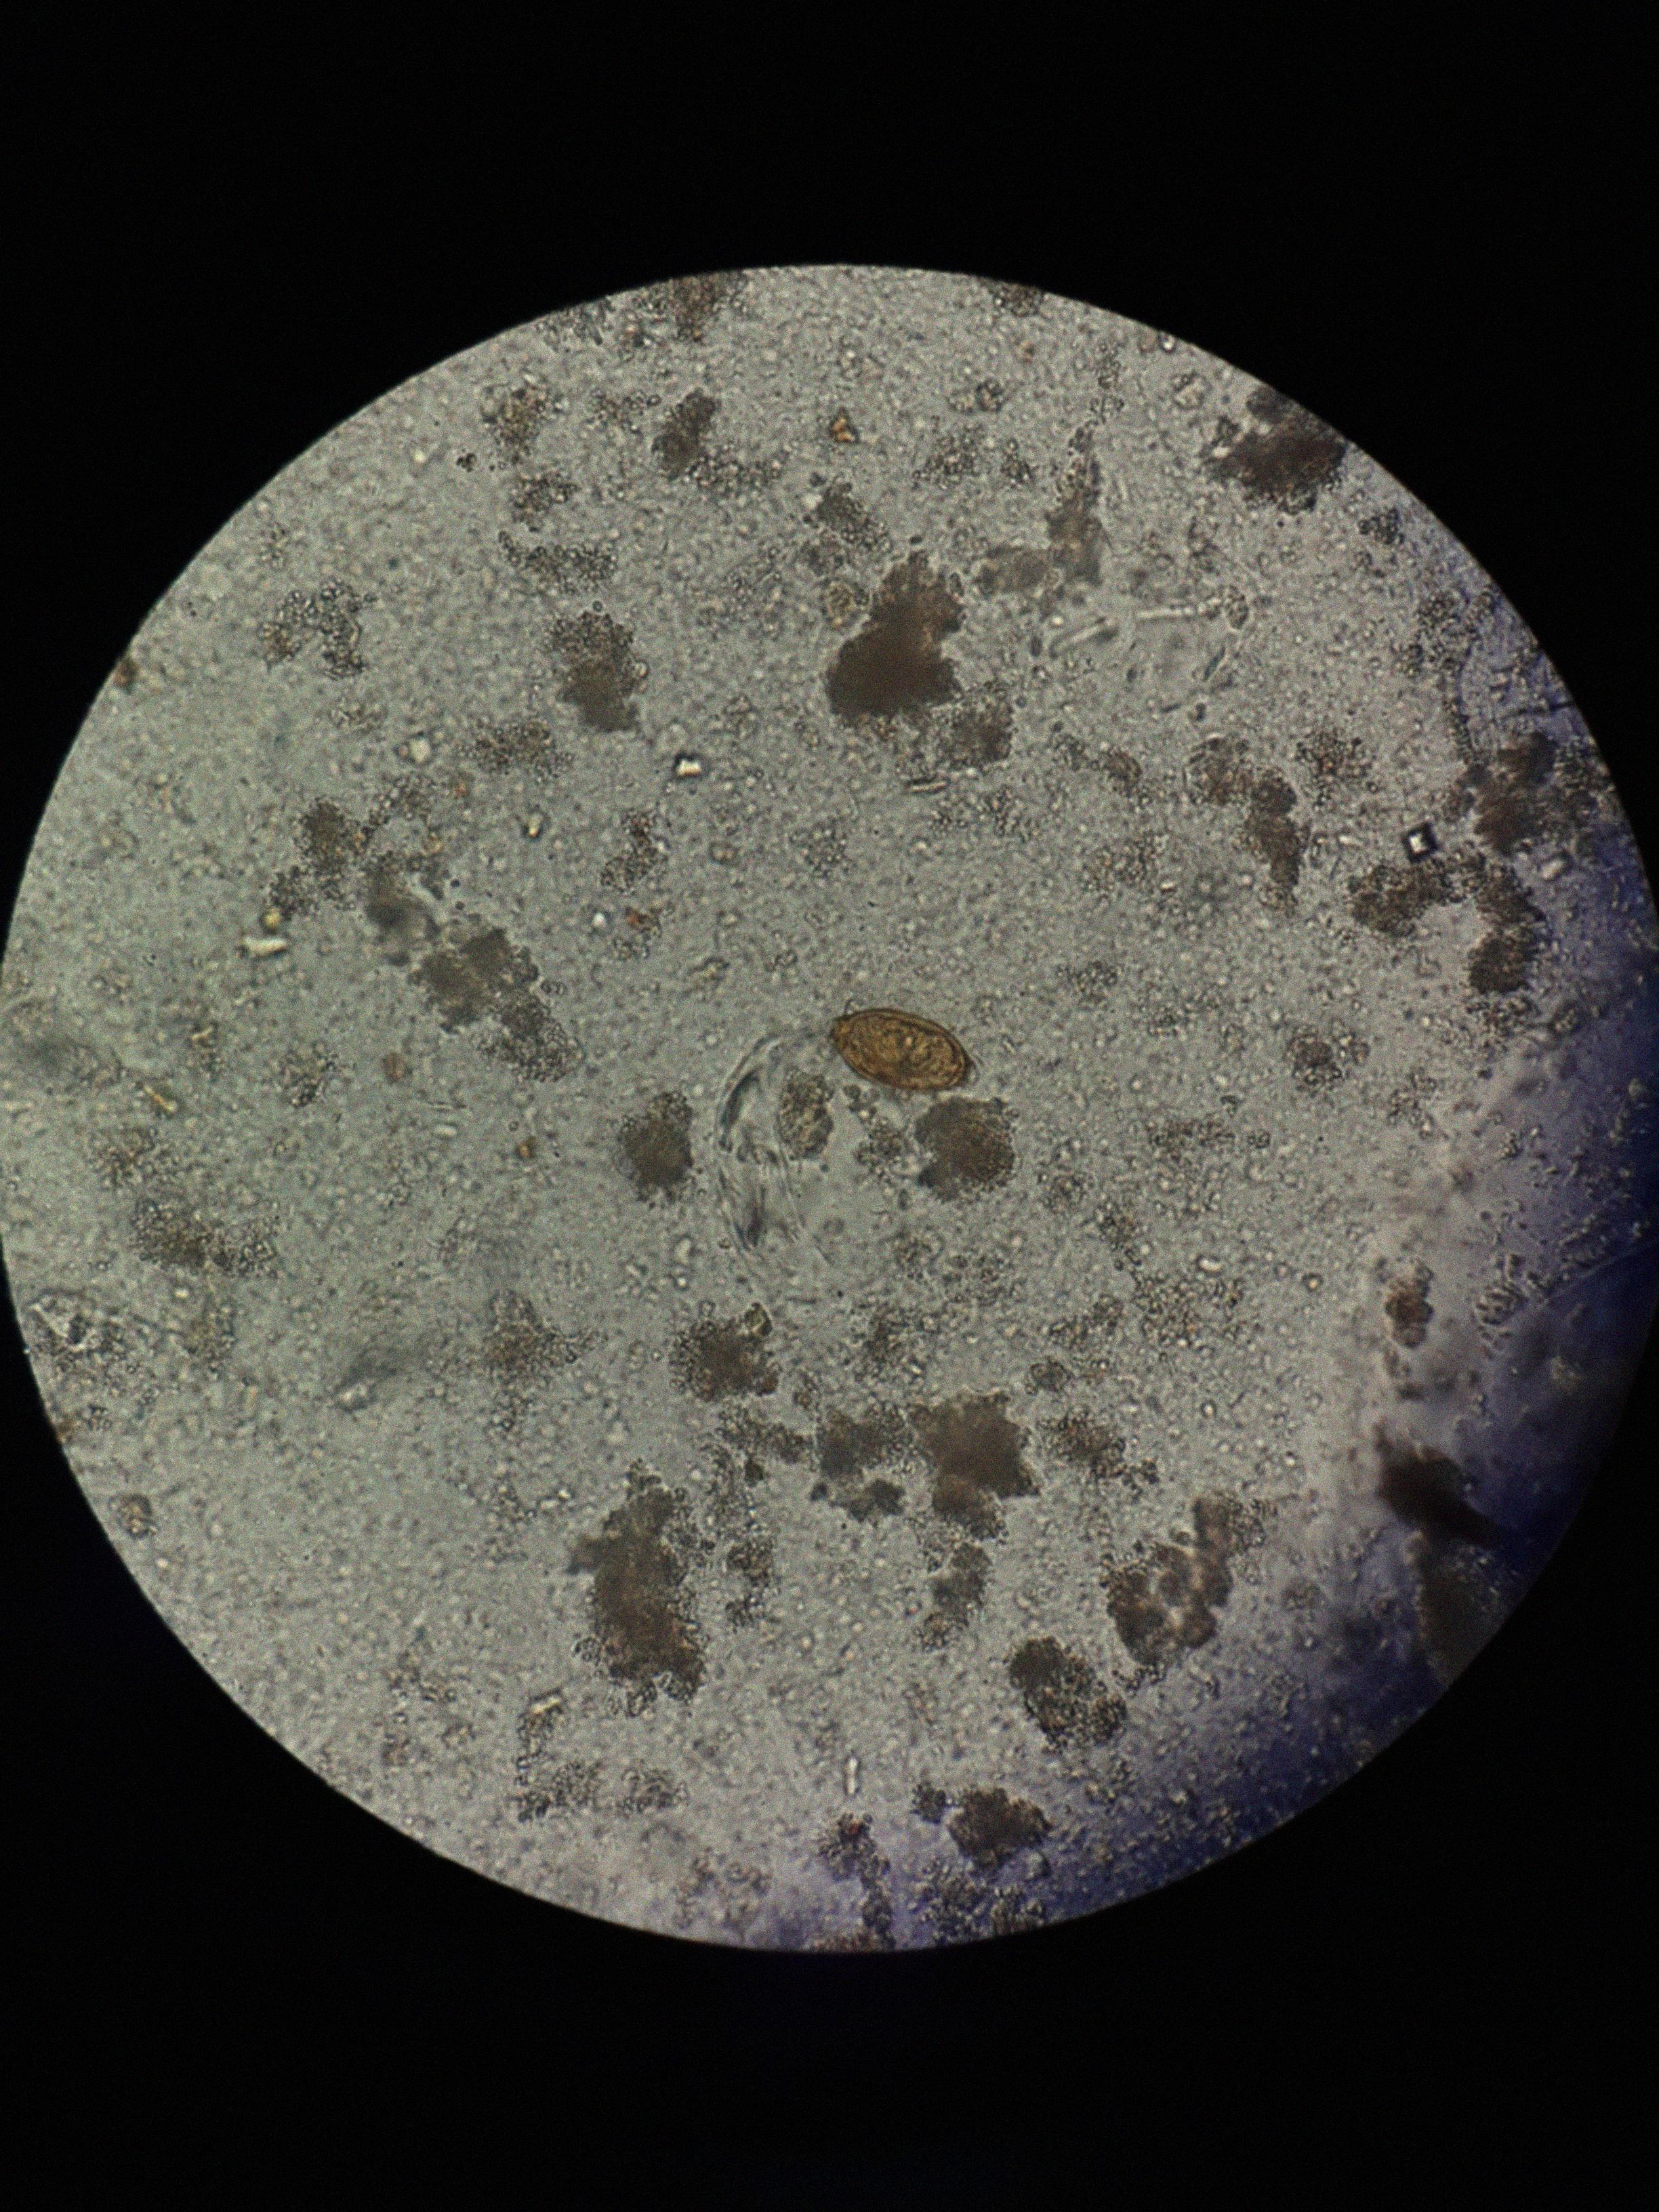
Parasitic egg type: Trichuris trichiura